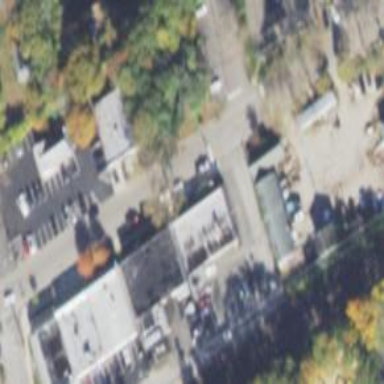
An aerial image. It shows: Post office.